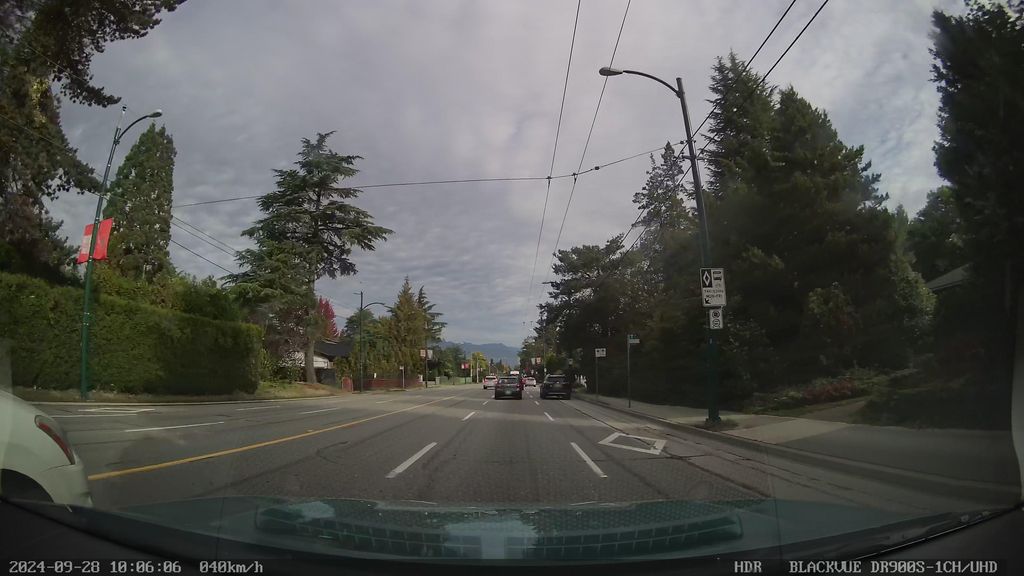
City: vancouver